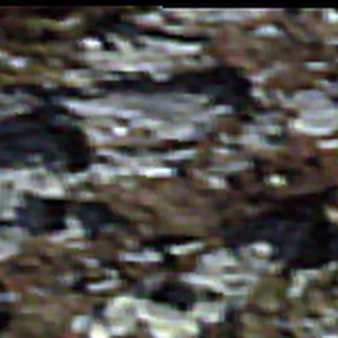
Label: other